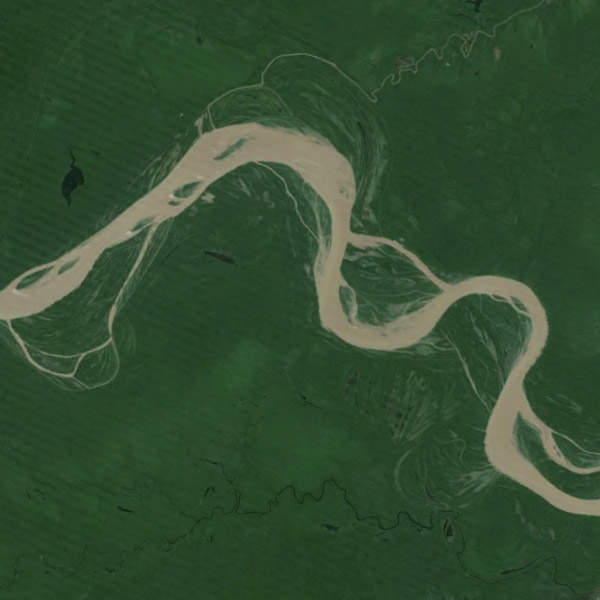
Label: River